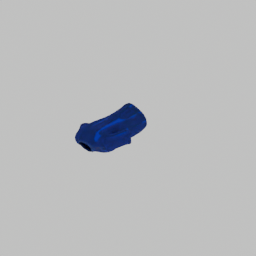
Label: people